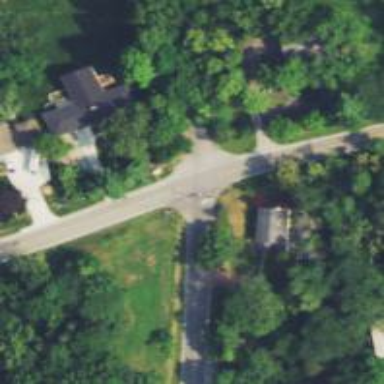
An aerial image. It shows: Stop road.